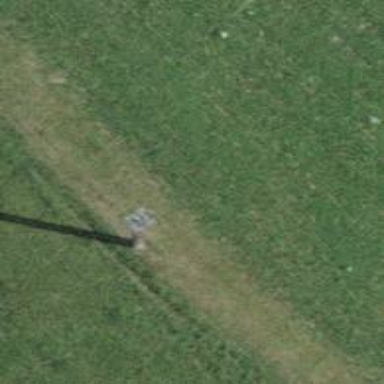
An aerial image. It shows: Utility pole in the area.